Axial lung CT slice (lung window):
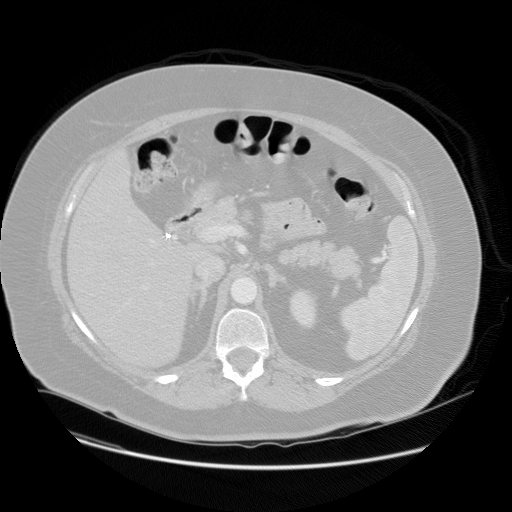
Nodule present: no